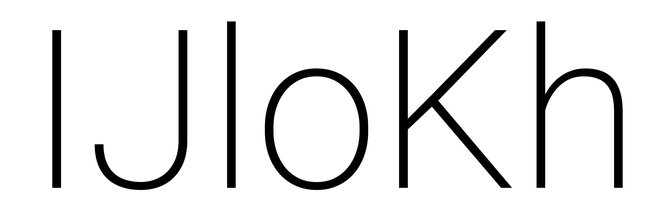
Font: Roboto_ExtraLight